Brain MRI, t1w sequence, axial 2D slice.
Patient: age 28, sex F, weight 95 kg, height 1.95 m
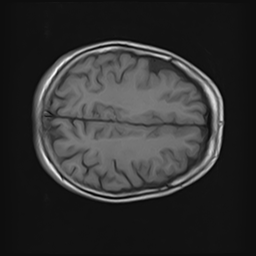